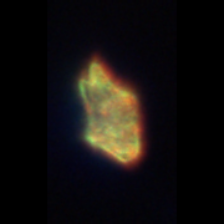
Taxon: Akashiwo
Group: Dinoflagellates